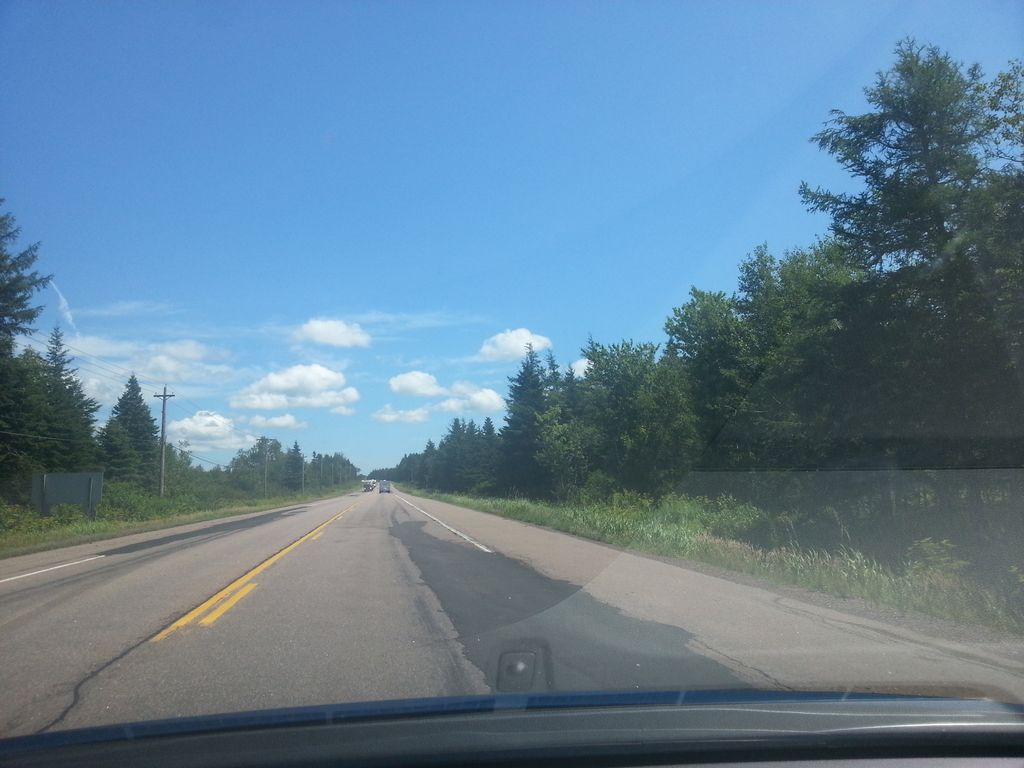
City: charlottetown